高三 · 代数
10. 设 $a, b, c$ 为正数, 求证: $\frac{a^{12}}{b c}+\frac{b^{12}}{c a}+\frac{c^{12}}{a b} \geq a^{10}+b^{10}+c^{10}$.
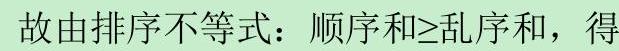
答案: 证明: 由对称性, 不妨设 $a \geq b \geq c$, 于是 $a^{12} \geq b^{12} \geq c^{12}, \frac{1}{b c} \geq \frac{1}{c a} \geq \frac{1}{a b}$,

$\frac{a^{12}}{b c}+\frac{b^{12}}{c a}+\frac{c^{12}}{a b} \geq \frac{a^{12}}{a b}+\frac{b^{12}}{b c}+\frac{c^{12}}{c a}=\frac{a^{11}}{b}+\frac{b^{11}}{c}+\frac{c^{11}}{a} \cdot(1)$

又因为 $a^{11} \geq b^{11} \geq c^{11}, \frac{1}{a} \leq \frac{1}{b} \leq \frac{1}{c}$.

再次由排序不等式: 反序和 $\leq$ 乱序和, 得

$\frac{a^{11}}{a}+\frac{b^{11}}{b}+\frac{c^{11}}{c} \leq \frac{a^{11}}{b}+\frac{b^{11}}{c}+\frac{c^{11}}{a} \cdot(2$

所以由(1)(2)得

$\frac{a^{12}}{b c}+\frac{b^{12}}{a a}+\frac{c^{12}}{a b} \geq a^{10}+b^{10}+c^{10}$.
解析: : 分析: 本题主要考查了排序不等式, 解决问题的关键是需要搞清: 题目中没有给出 $a$, $b, c$ 三个数的大小顺序, 且 $a, b, c$ 在不等式中的“地位”是对等的, 故可以设 $a \geq b \geq c$, 再利用排序不等式加以证明.